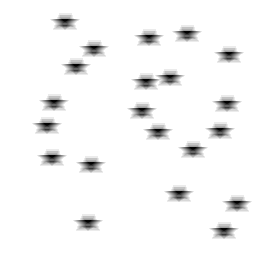
Squares: 0
Triangles: 0
Stars: 21
Total shapes: 21